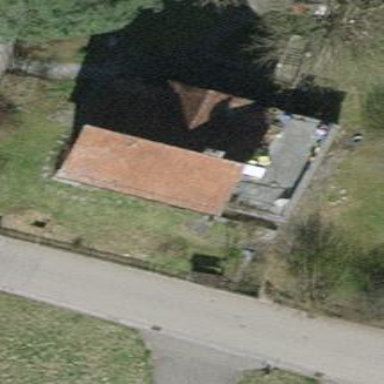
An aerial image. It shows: Detached building.